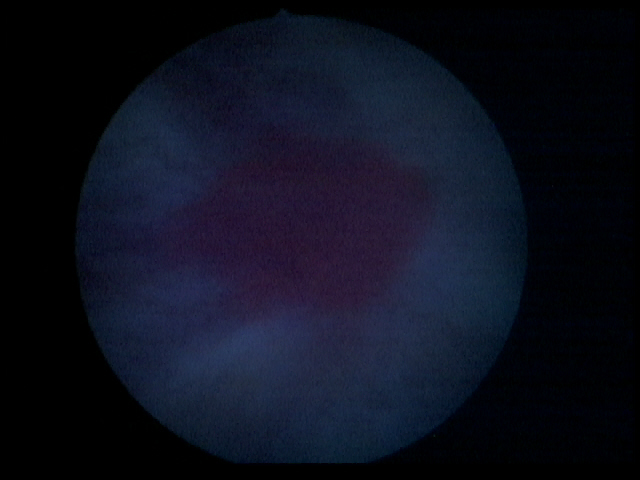
Modality: BLC
Class: Malignant
Subclass: LowGradePapillary
Lesion: L1
Stage: Ta
Morphology: Papillary
Bladder cancer association: Yes